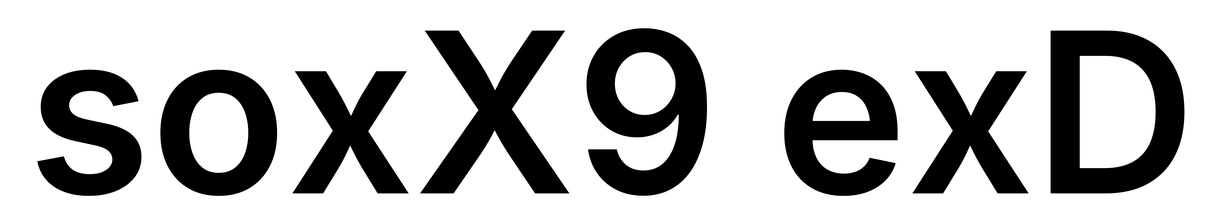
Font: Inter_SemiBold